Question: I am using ACRA and I have created a . In this class I implement send method where I do some customizing of the report and then connect to custom backend url and send the report.
'''
public void send(Context cnt, CrashReportData report) throws ReportSenderException {
//code for customizing crash report
HttpSender sender = new HttpSender(Method.POST, Type.JSON, urlToSend, null);
sender.send(cnt,report);
}
'''
Method for sending report is TOAST, which means user gets displayed toast message and then crash report is automatically sent (without user interaction). Everything is working fine, reports are sent to beckend where I can analyze them, until just recently, when I found out that this does not work for Android 5.X. However it still works for all other versions of android until 4.4.4.
I tested it, but no errors or problems in log. It looks like lollipop is killing whole process before ACRA manages to send crash reports. However I though that crash reports are then sent at the next app start, which also does not happen. Does anyone else has this issues? How can I overcome this?
One point that I also found out is, that if I set mode to dialog, and then user confirms sending, then it works. Any help would be really appreciated.
Last things I see in LogCat.

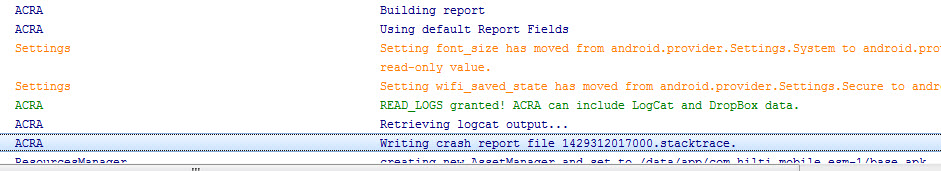
Answer: Looks like the problem was, that in send method of my own reportSender I created a new Thread() and somehow because of that, Android just cuts the app there and send is stopped.
Solution in my case: Thread was around the code which was trying to send crash reports. After I removed Thread then it worked.